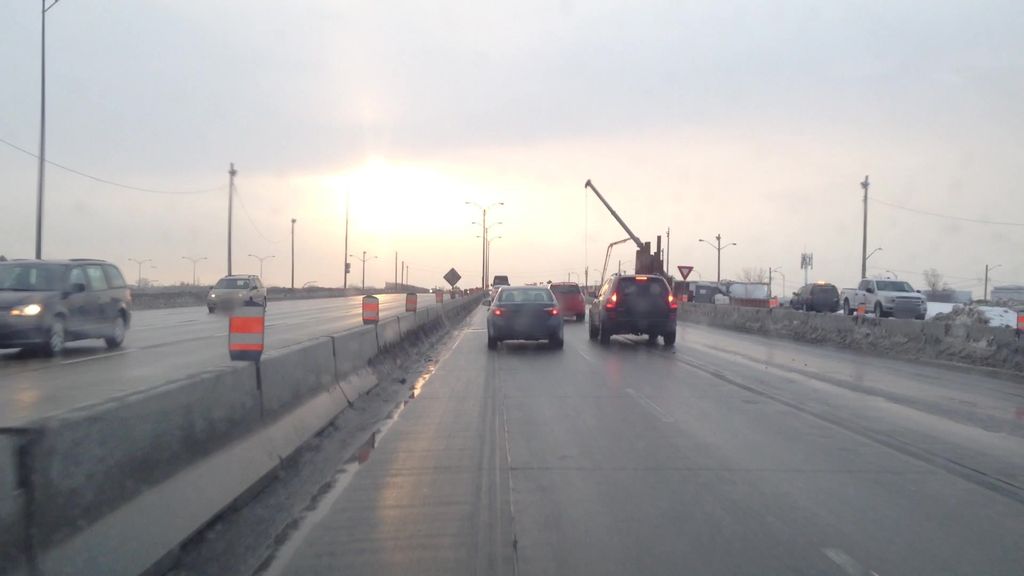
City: montreal